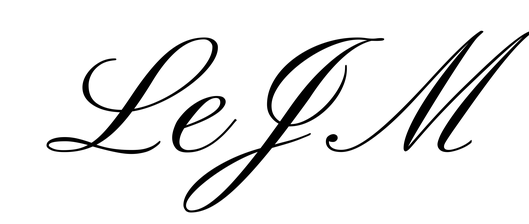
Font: PinyonScript-Regular